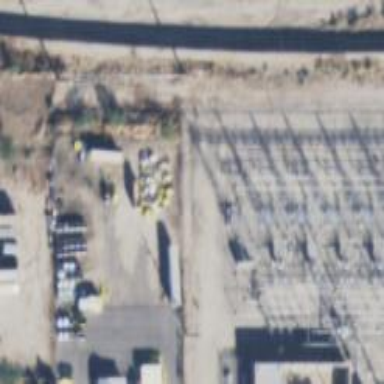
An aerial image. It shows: Switch for power supply.